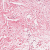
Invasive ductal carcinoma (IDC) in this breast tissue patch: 0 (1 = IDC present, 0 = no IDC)